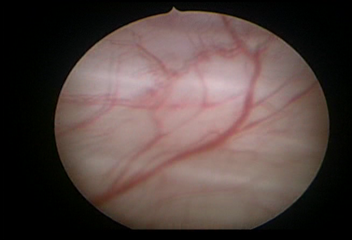
Modality: WLC
Class: Normal mucosa
Bladder cancer association: No